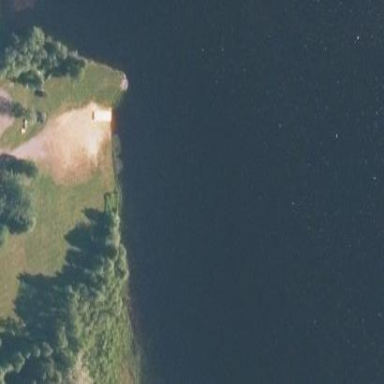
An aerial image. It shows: Swimming area used for leisure and sports activities.